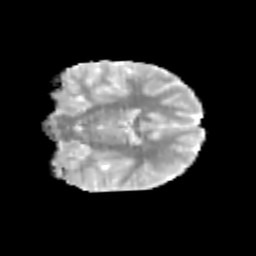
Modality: MD
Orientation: coronal
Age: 9
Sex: female
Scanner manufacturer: siemens
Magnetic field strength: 3 T
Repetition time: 3.8 s
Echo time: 0.07 s